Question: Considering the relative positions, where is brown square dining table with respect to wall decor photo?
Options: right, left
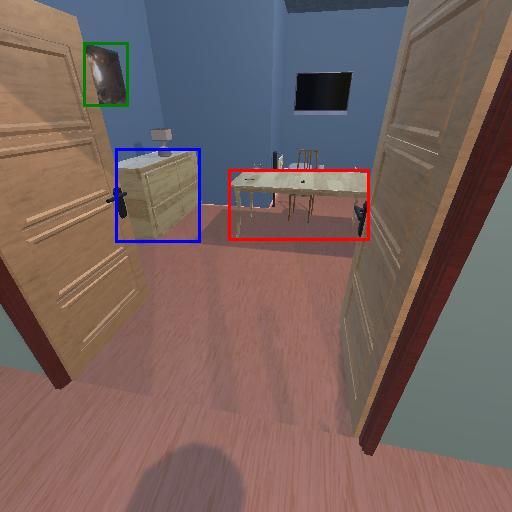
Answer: right